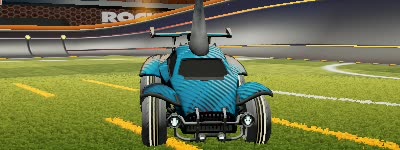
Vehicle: octane